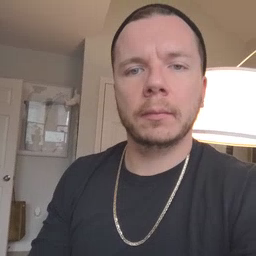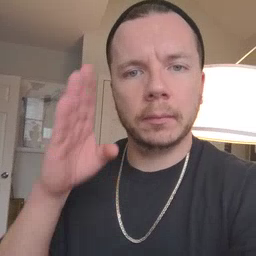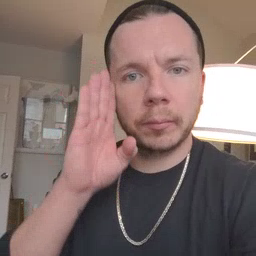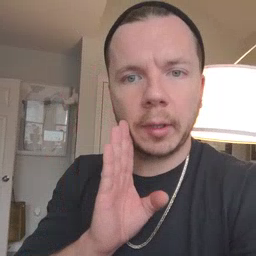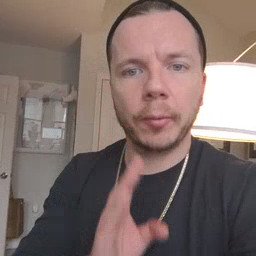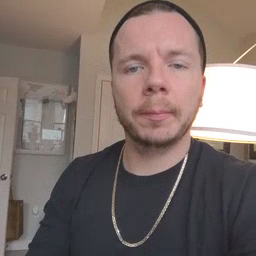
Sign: brown